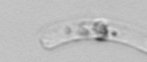
Label: Guinardia_striata